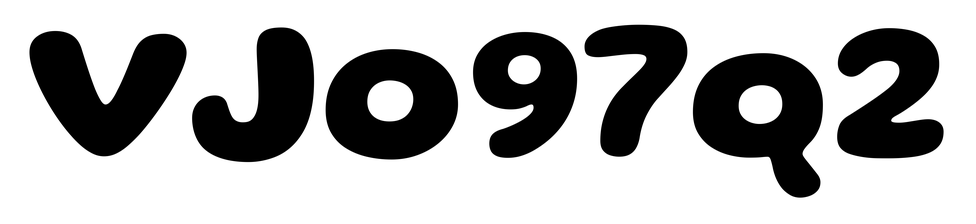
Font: Gluten_Bold